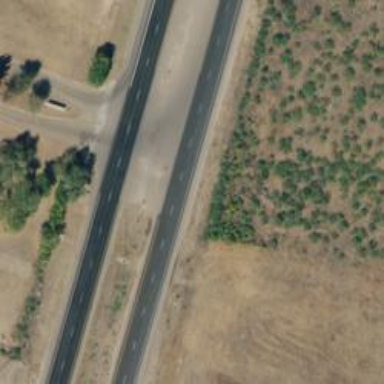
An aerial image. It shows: Primary link highway.